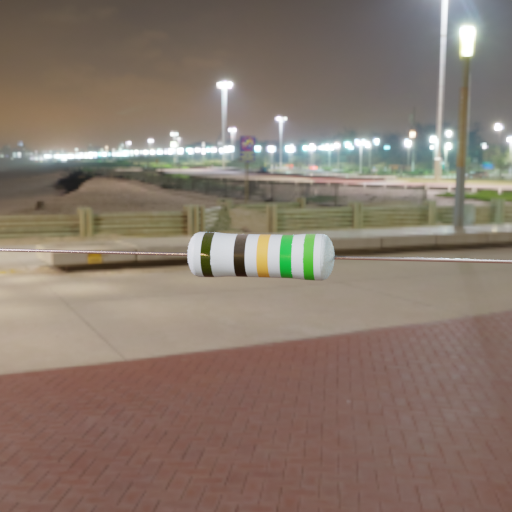
Resistor colour bands (in order): black, black, gold, green, green